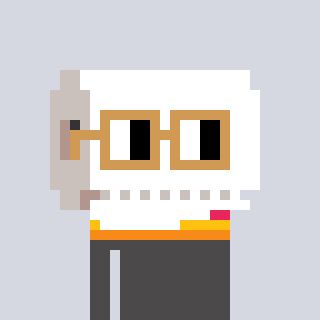
a pixel art character with square brown glasses, a toiletpaper-full-shaped head and a grayscale-colored body on a cool background